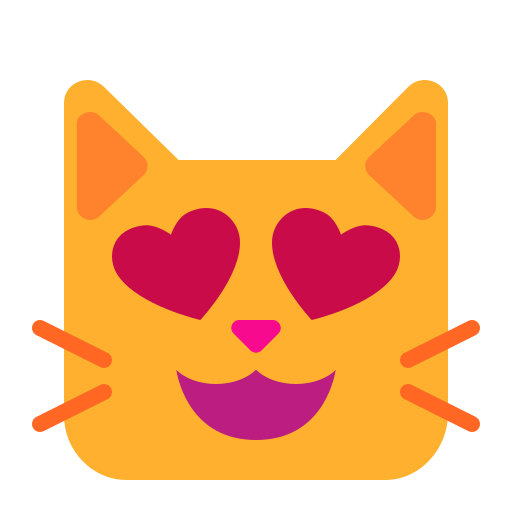
smiling cat with heart eyes flat